Interaction volume radius: 10 \u00c5
Interaction volume height: 15 \u00c5
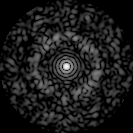
Disorder parameter: 0.8592